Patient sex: M
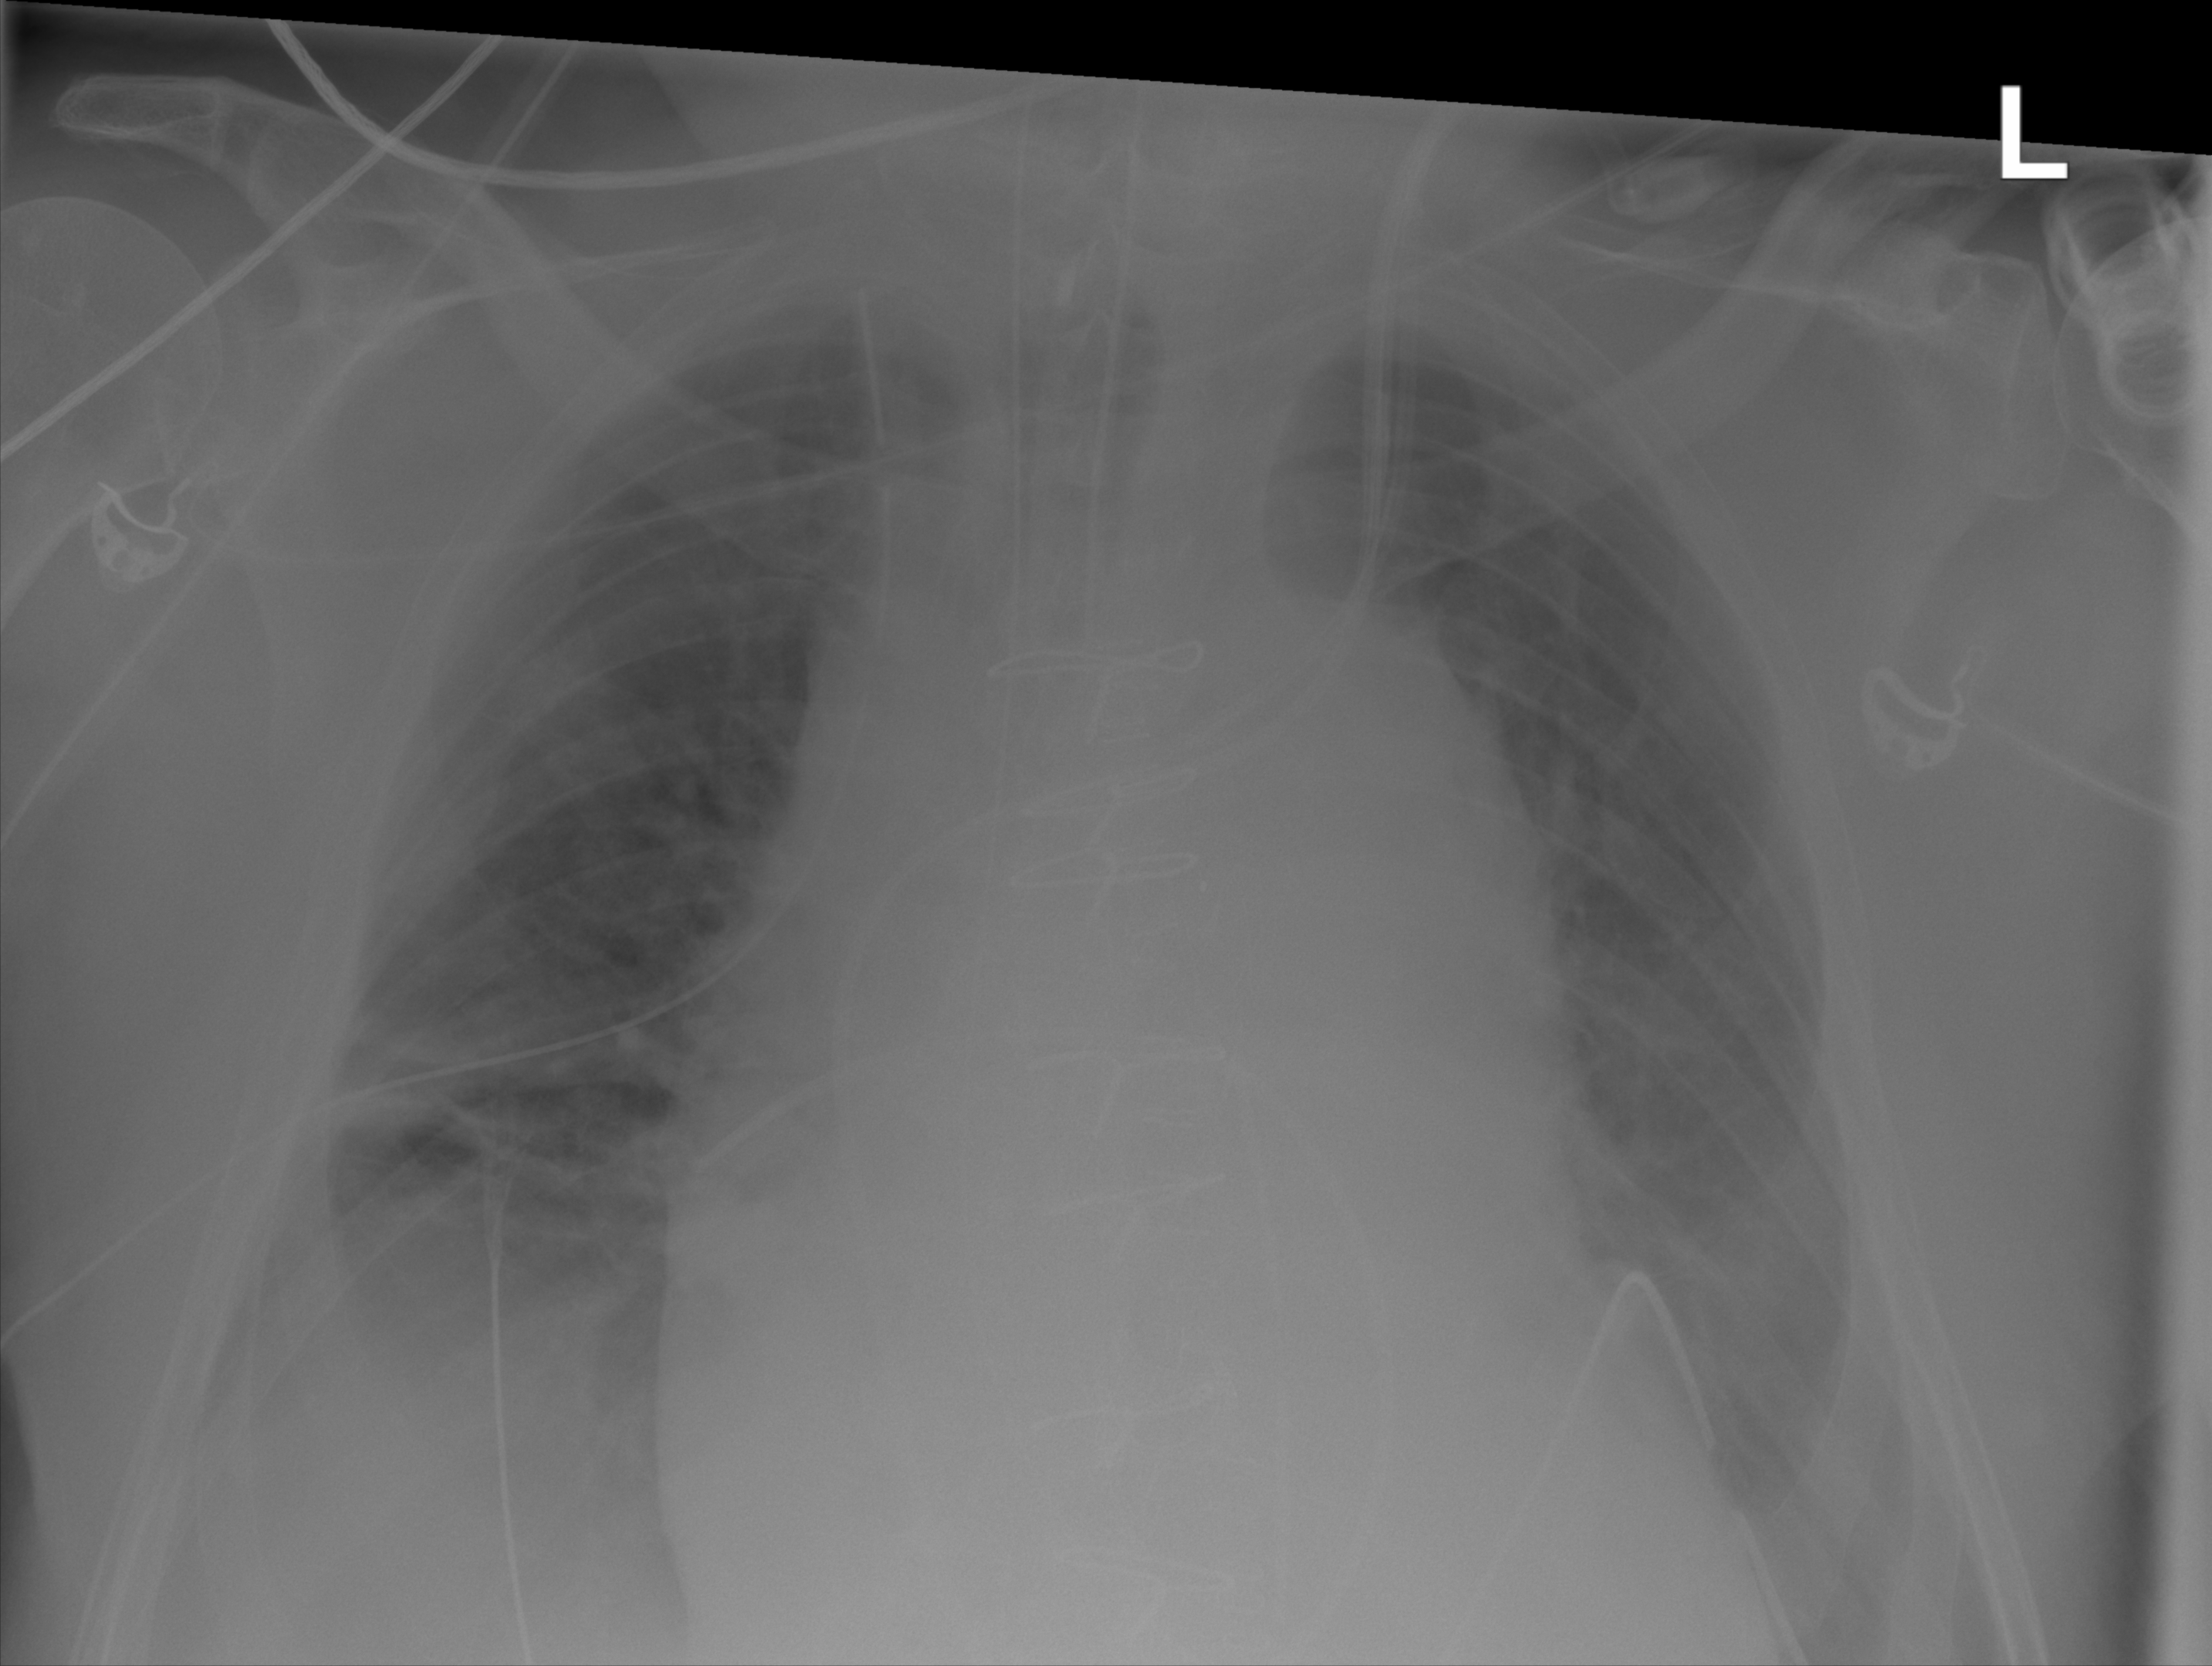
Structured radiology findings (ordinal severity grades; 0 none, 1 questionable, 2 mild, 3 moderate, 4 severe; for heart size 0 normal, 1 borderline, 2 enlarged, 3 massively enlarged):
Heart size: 2
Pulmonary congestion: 2
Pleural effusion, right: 2
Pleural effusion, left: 2
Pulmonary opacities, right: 0
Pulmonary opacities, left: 0
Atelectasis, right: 2
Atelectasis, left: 2